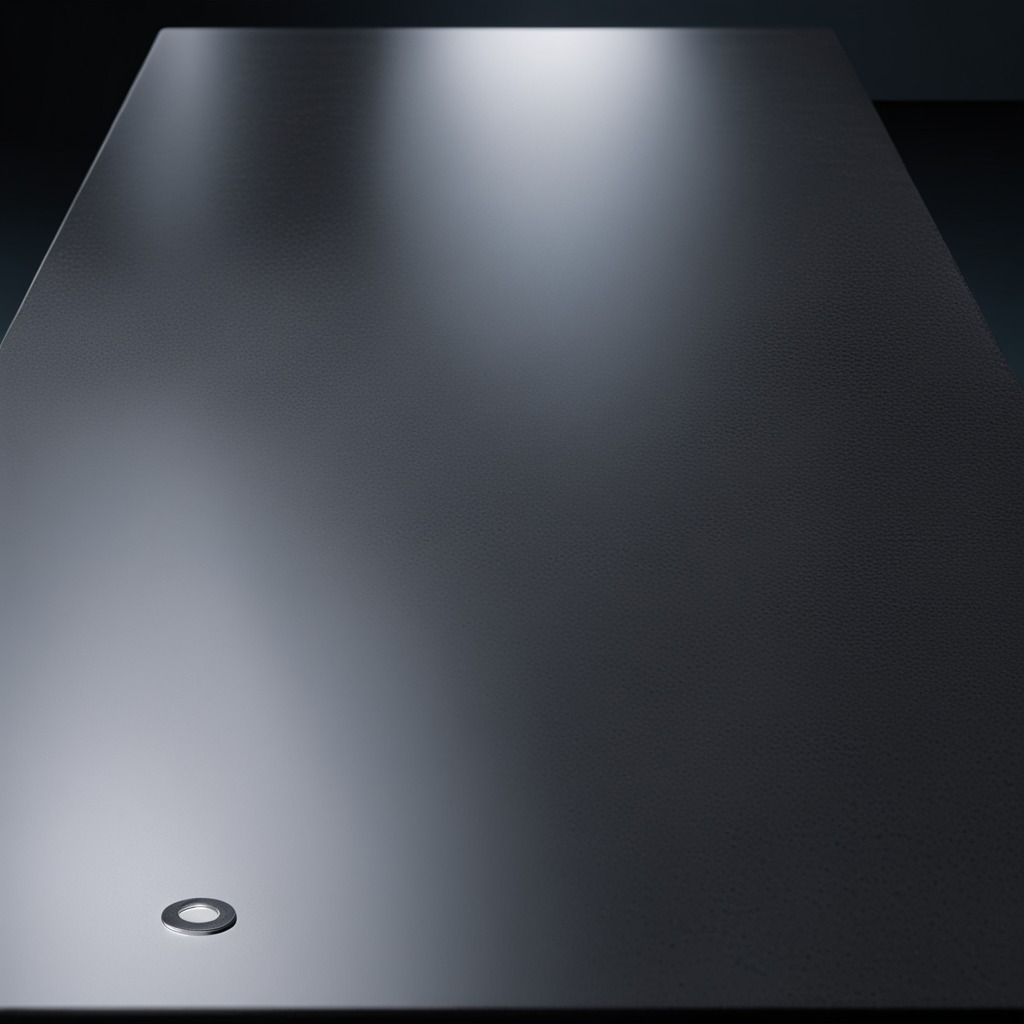
A flat metal washer lying on a clean granite table inside a workshop at night dim ambient light soft shadows worn but